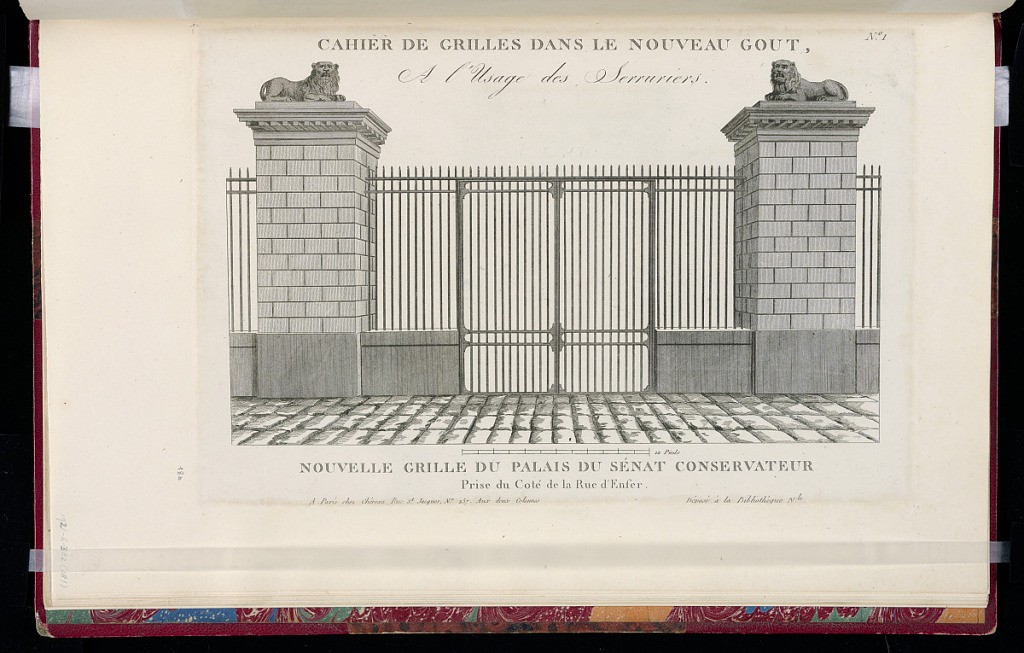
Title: Nouvelle Grille du Palais du Sénat conservateur prise du Coté de la rue d'Enfer
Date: ca. 1775
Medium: Etching on off-white laid paper
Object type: Print
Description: Design for a gate by an anonymous artist. The plate is numbered but not signed.